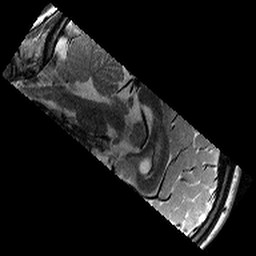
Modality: T2w
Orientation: sagittal
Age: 12
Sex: male
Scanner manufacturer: siemens
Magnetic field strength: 3 T
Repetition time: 9.23 s
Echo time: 0.067 s